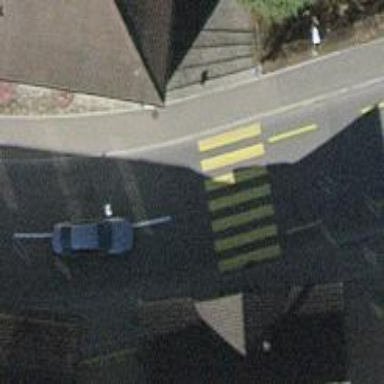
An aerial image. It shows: Zebra crossing on the road.